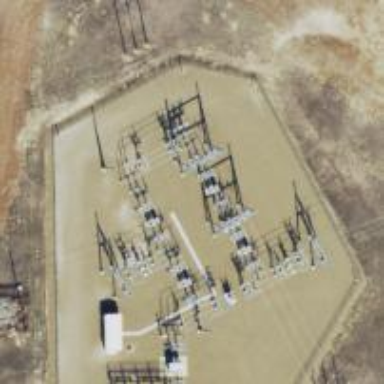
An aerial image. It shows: Switch used for power control.